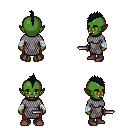
a pixel art fantasy rpg character, female body template, orc, green skin, chain mail, red pants, raven mohawk hairstyle, white cloth bandages, maroon shoes, dagger, four views (front, back, left, right), 2x2 character sprite sheet, small pixel art, hard edges, no anti-aliasing